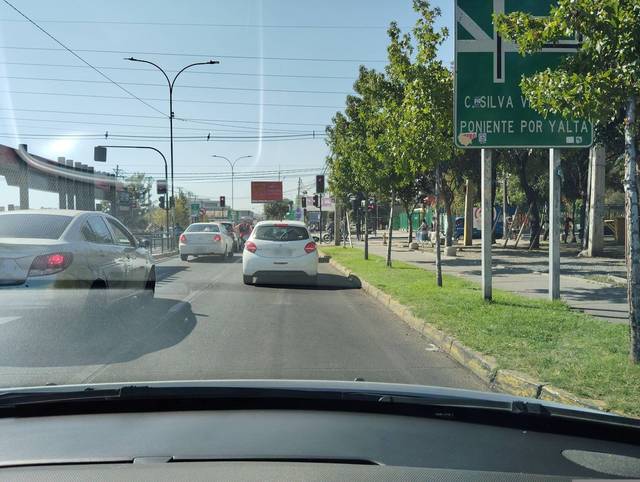
Region: Chile
Coordinates: -33.478, -70.642